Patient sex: M
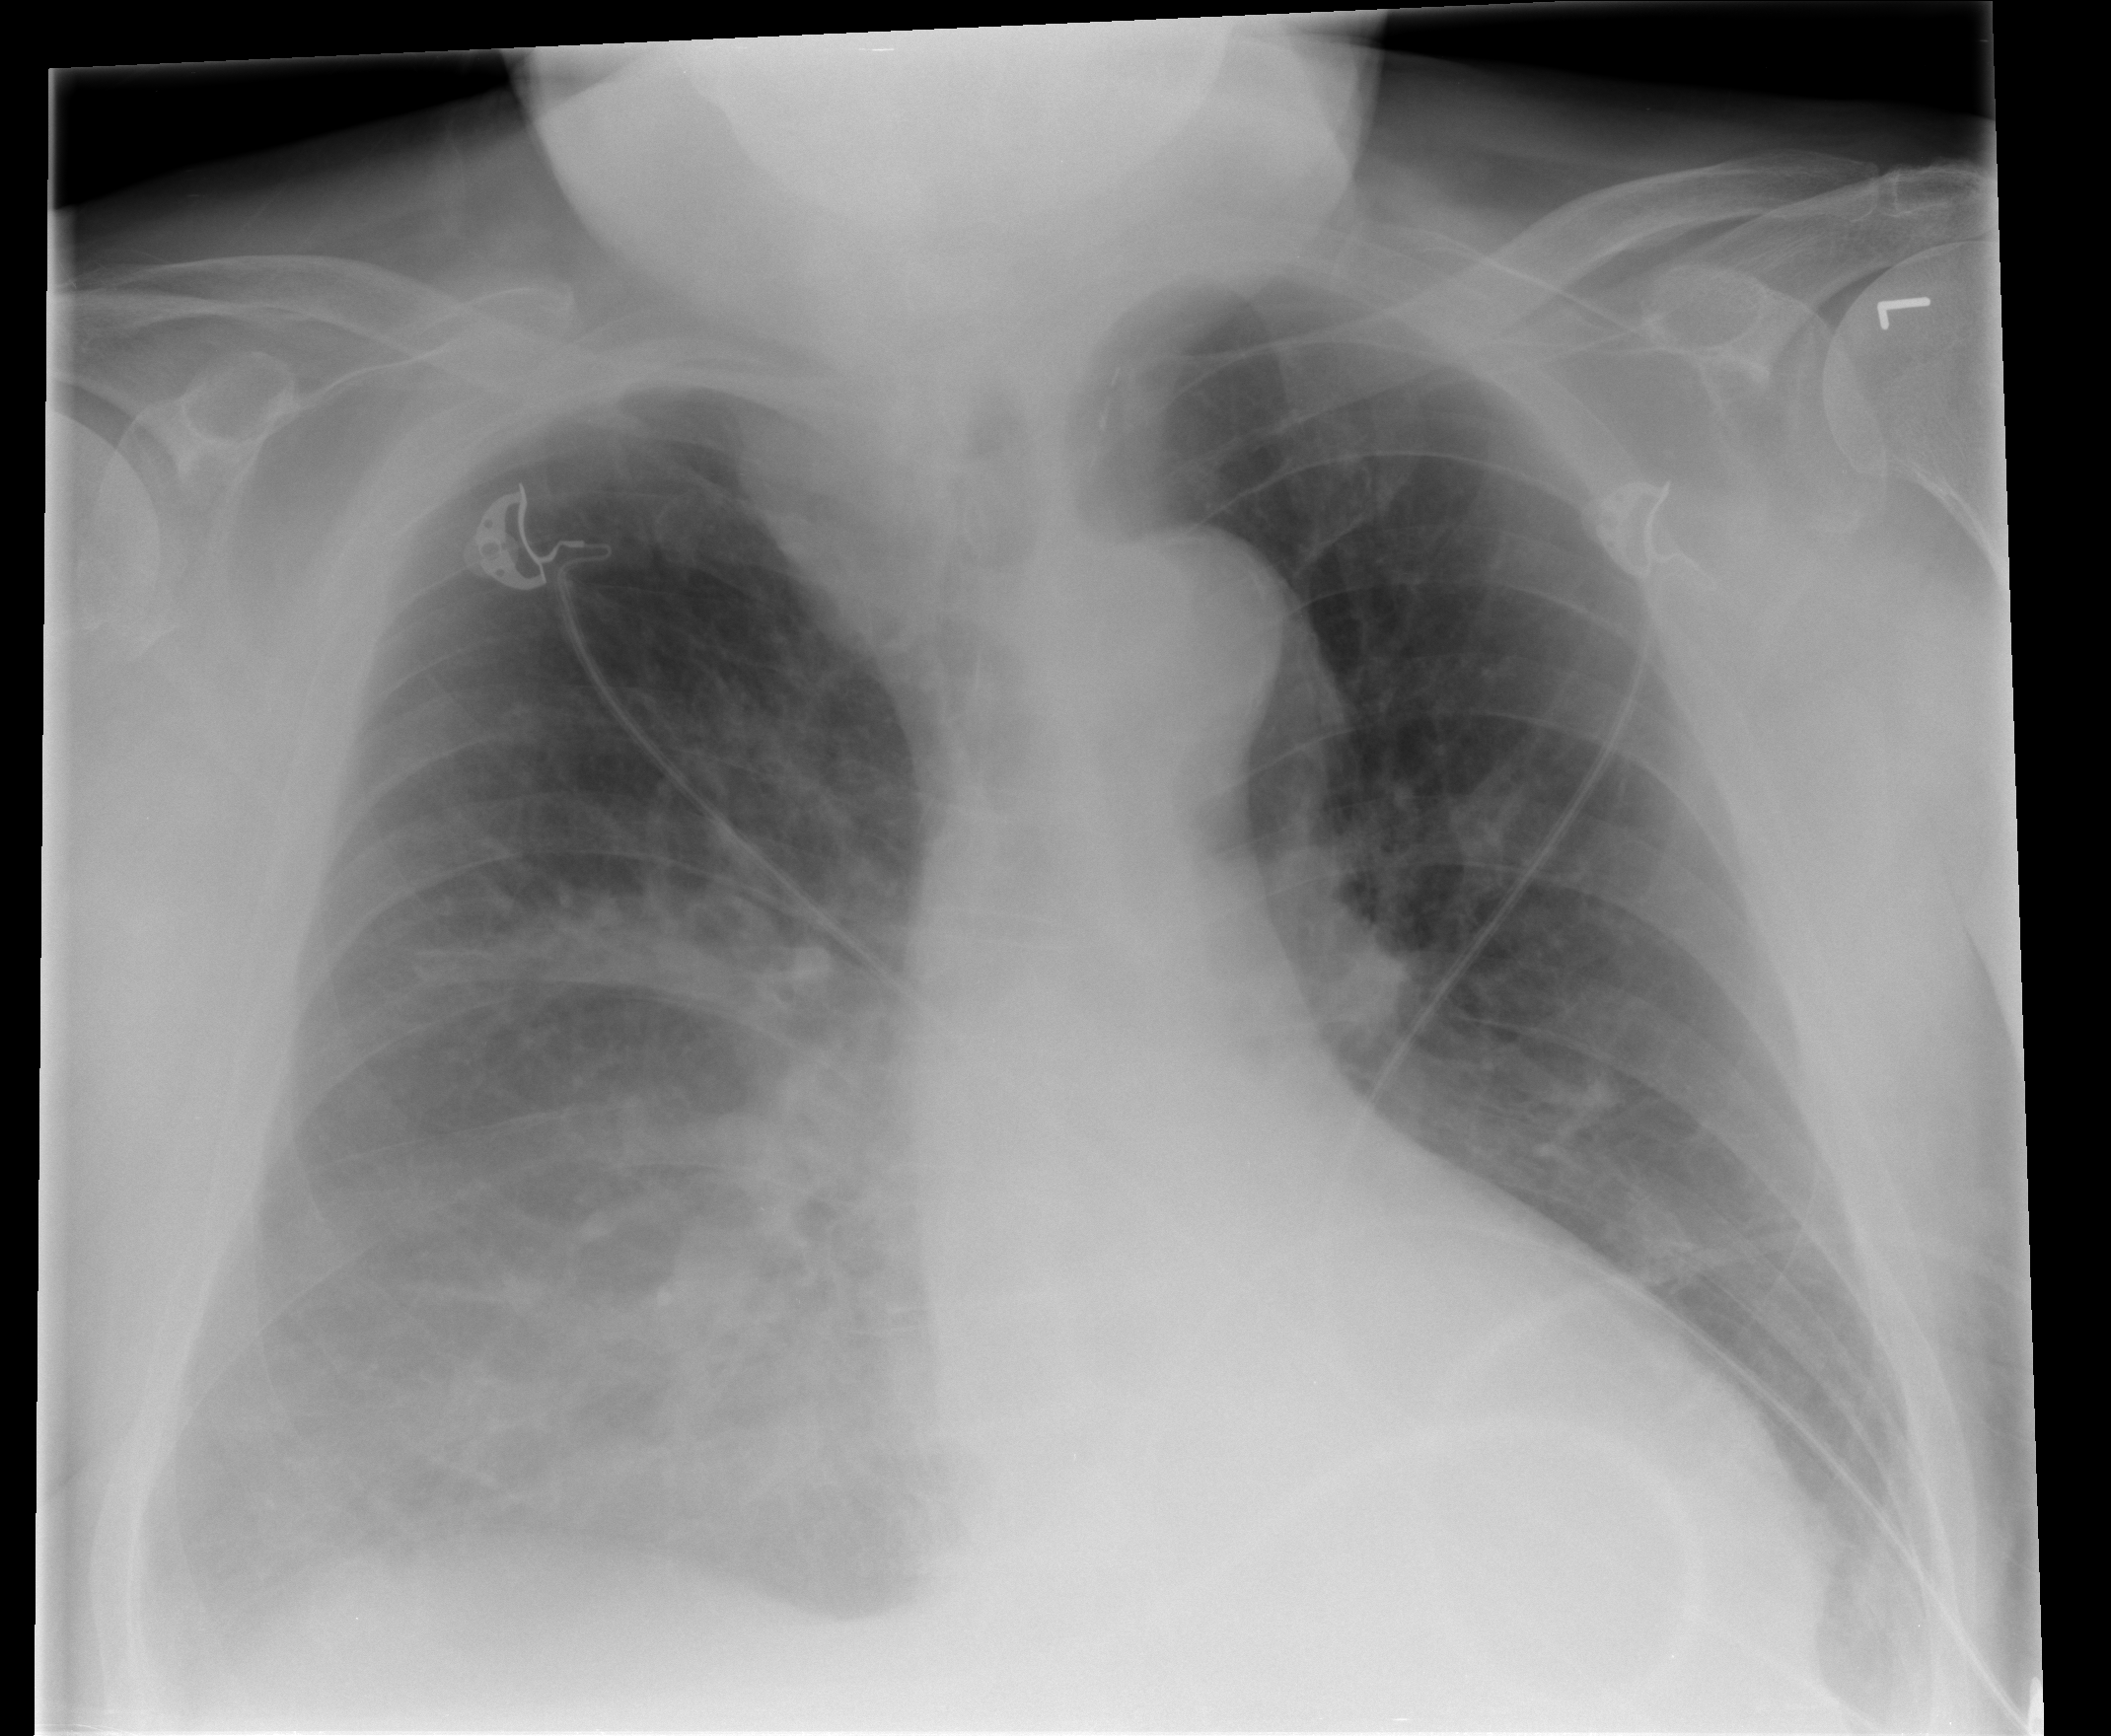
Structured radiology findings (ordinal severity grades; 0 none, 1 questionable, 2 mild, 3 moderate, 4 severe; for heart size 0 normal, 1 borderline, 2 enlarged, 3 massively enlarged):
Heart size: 0
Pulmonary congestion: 2
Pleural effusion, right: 3
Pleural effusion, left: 2
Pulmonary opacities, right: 0
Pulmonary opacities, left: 0
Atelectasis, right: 2
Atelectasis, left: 2